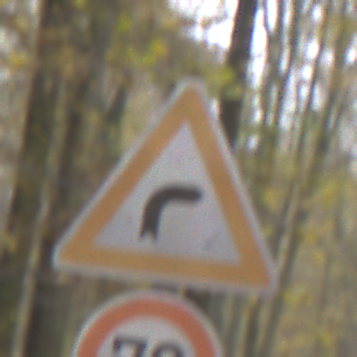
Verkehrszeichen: KurveRechts
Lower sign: Geschwindigkeit70
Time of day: MorningAfternoon
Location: Outdoor (Nature)
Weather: Overcast
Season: Autumn
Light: Natural